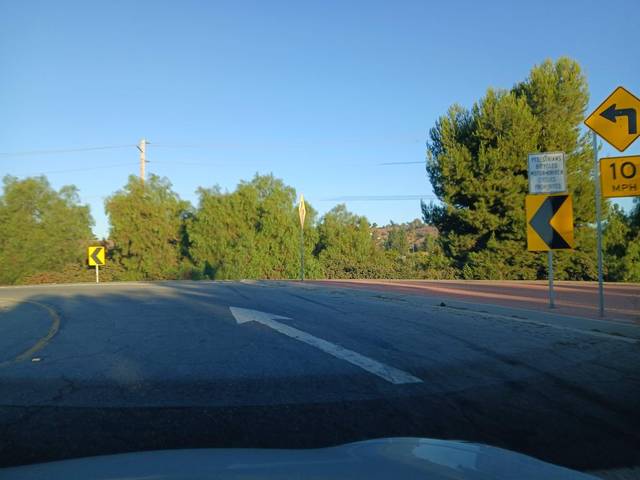
Region: United States
Coordinates: 34.294, -118.842